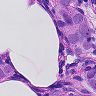
Metastatic tissue present: yes